Question: What is the Big O for the zig-zag merge join algorithm?
GAE's Big Table uses it, they go into it in these videos:
- <URL>

The reason I ask is that if I understand this example correctly, the Big O will approach O(n) for collections that contain very many matches with only one or the other, but not for both (or all three in this example).
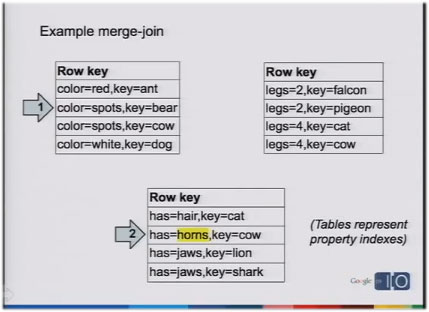
Answer: Read the <URL> section of Index Selection article:
> The actual performance depends on the shape of the data. Specifically,
the average number of entities considered for each result returned is
O(S/R). This indicates that poor performance is likely when many
entities match each scan, but few entities match the query as a whole
(R is small and S is large).
As article notes this only affects normal indexes. If you want O(log n) speed you should define a composite index.